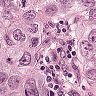
Metastatic tissue present: yes